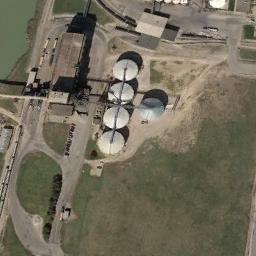
Label: storage tanks